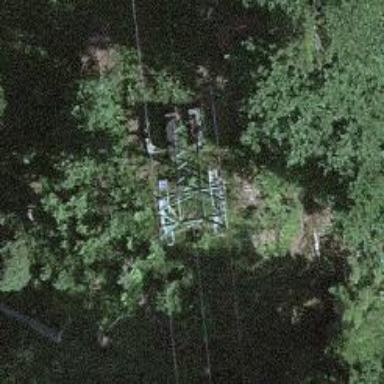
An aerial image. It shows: Pylon used for aerialway.